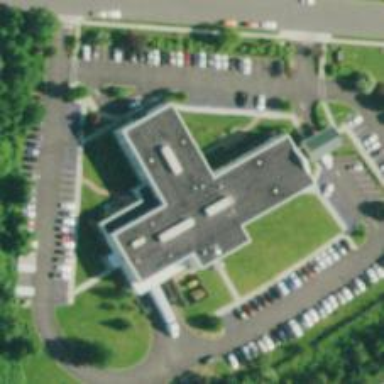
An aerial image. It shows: Hospital.